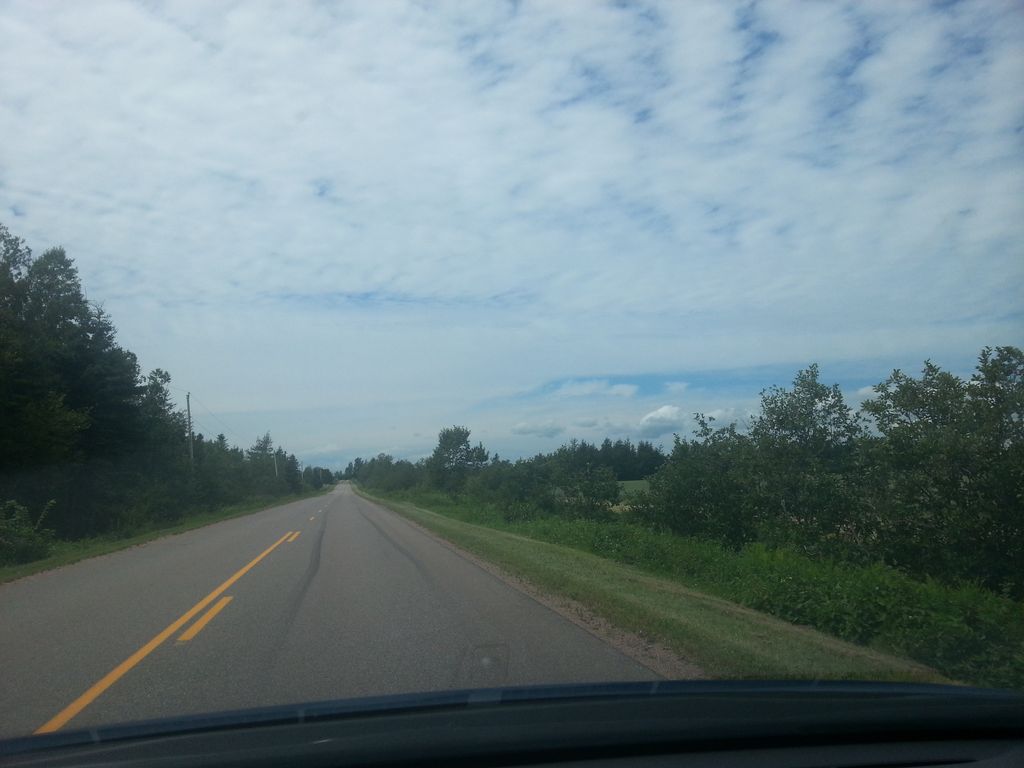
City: charlottetown